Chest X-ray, PA view. Patient: 60 years old, sex F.
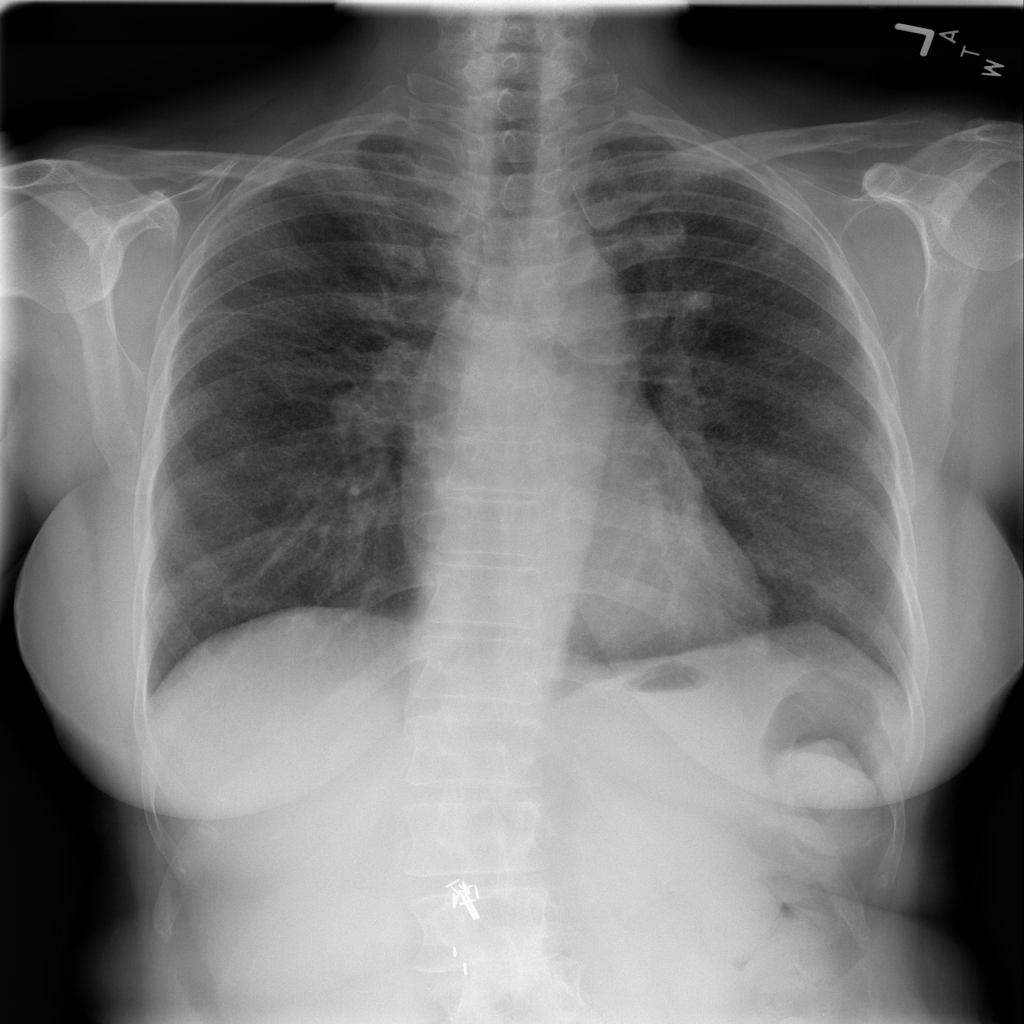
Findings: Fibrosis